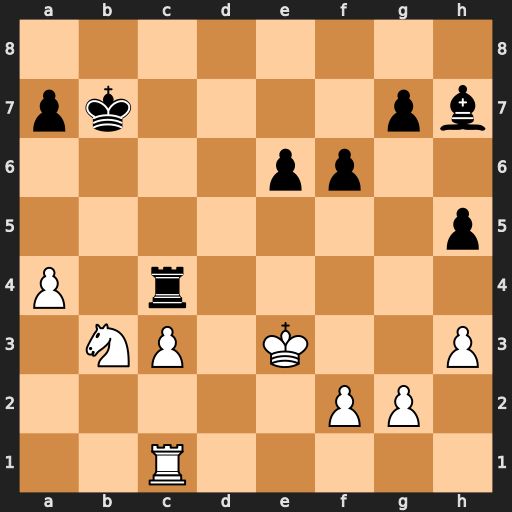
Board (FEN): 8/pk4pb/4pp2/7p/P1r5/1NP1K2P/5PP1/2R5
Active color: w
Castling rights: -
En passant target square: -
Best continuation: Na5+ Kc7 Nxc4